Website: bh-photo
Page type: customer-info-address
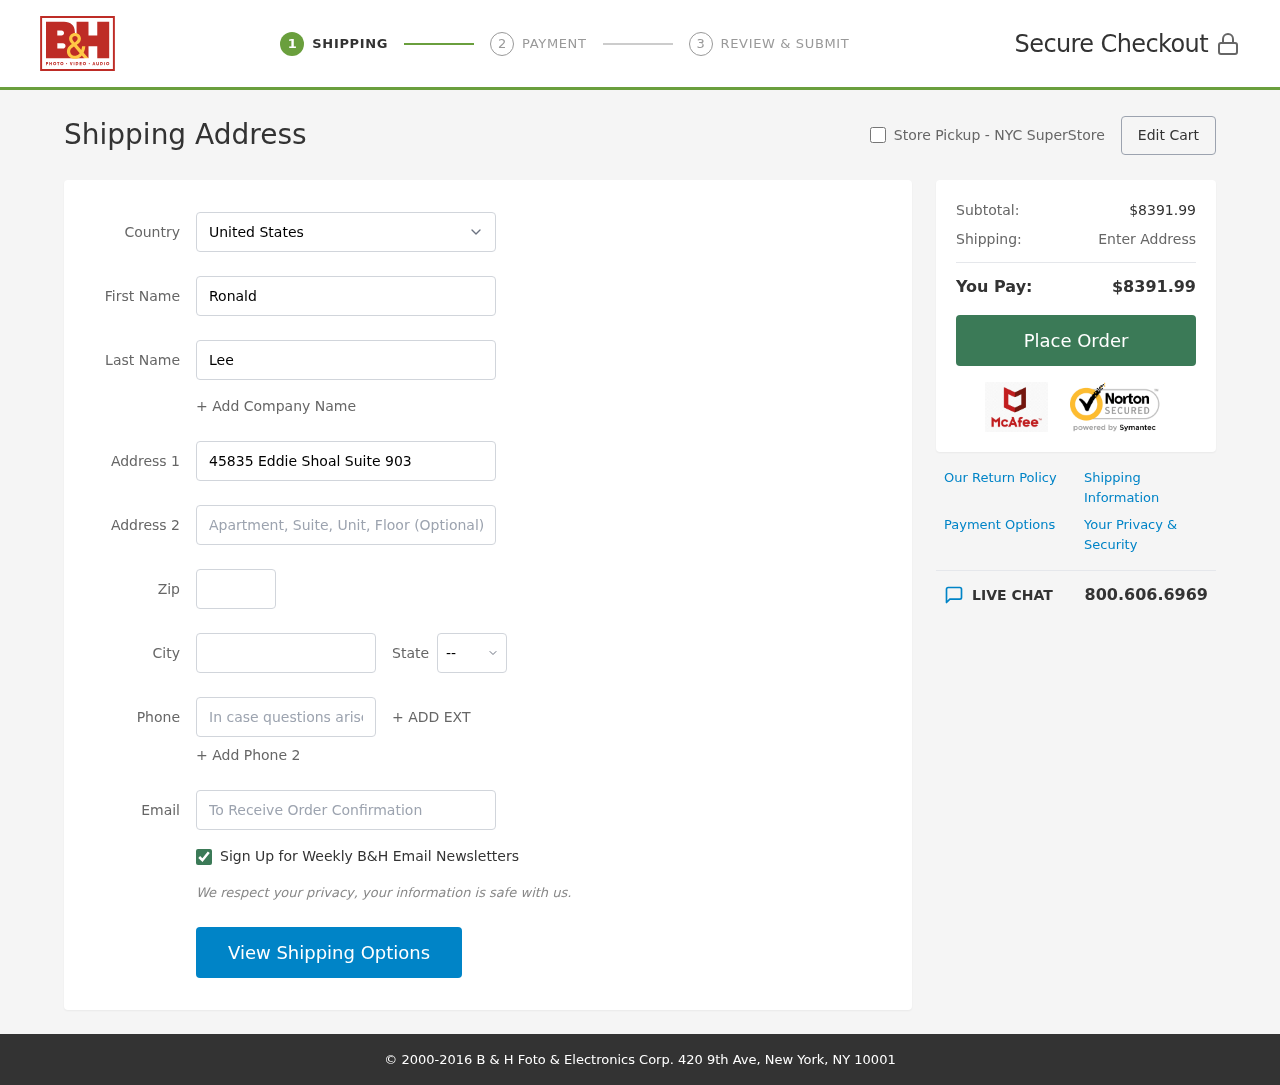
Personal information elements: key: PII_CITY
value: Lake Michael
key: PII_COUNTRY
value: United States
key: PII_EMAIL
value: rlee@hotmail.com
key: PII_FIRSTNAME
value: Ronald
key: PII_LASTNAME
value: Lee
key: PII_PHONE
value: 9486807003
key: PII_POSTCODE
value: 63678
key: PII_STATE_ABBR
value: MH
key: PII_STREET
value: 45835 Eddie Shoal Suite 903
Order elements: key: ORDER_SUBTOTAL
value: $8391.99
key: ORDER_TOTAL
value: $8391.99